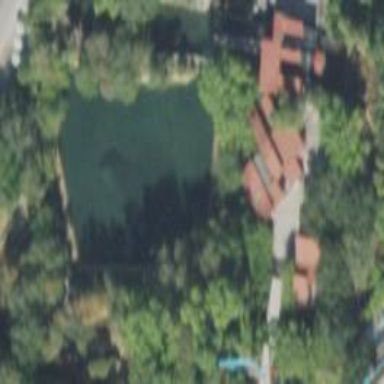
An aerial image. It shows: River rafting attraction.